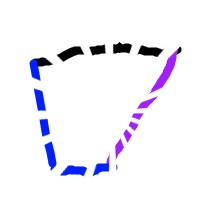
Shape: trapezoid